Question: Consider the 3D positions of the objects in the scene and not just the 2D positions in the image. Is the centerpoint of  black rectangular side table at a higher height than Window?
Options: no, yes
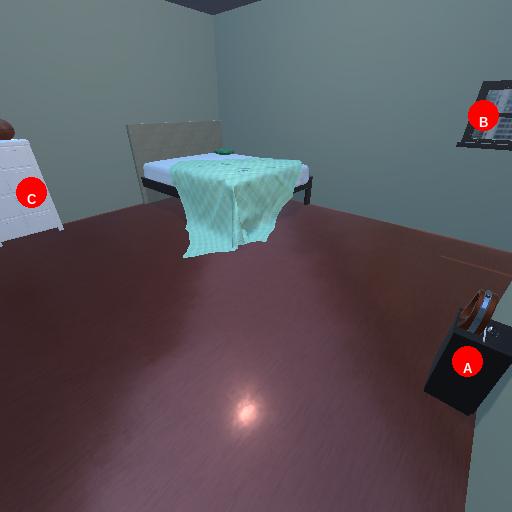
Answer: no